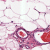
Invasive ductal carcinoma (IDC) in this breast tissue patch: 0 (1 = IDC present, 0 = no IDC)